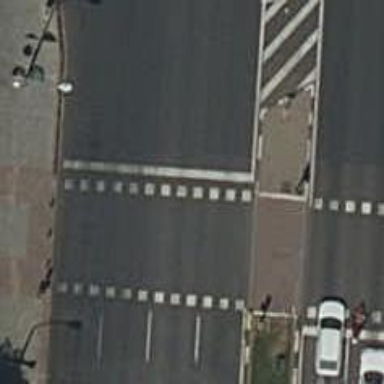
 there are traffic signals and zebra crossing."